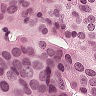
Metastatic tissue present: yes